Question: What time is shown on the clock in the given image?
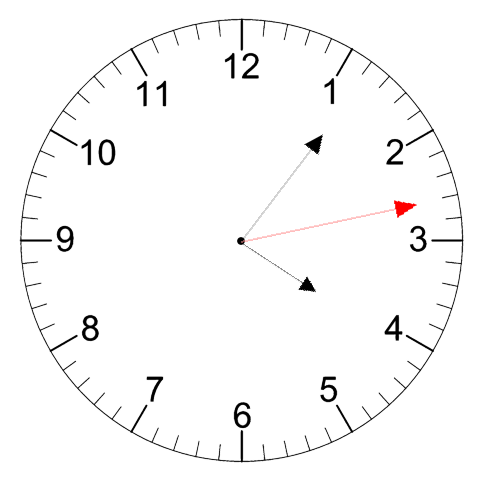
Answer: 04:06:13